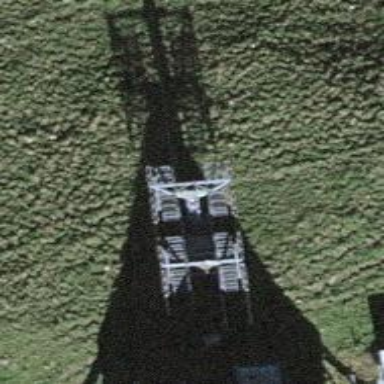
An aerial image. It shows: Pylon for aerialway.